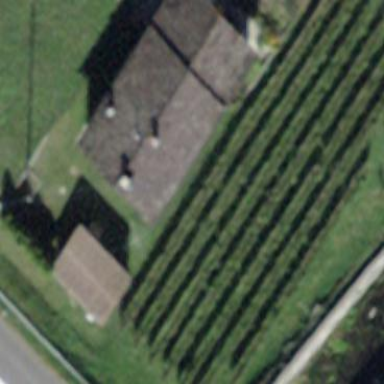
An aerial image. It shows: Vineyard where grapes are grown.